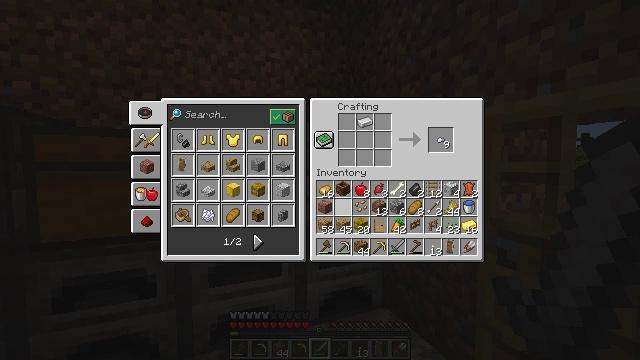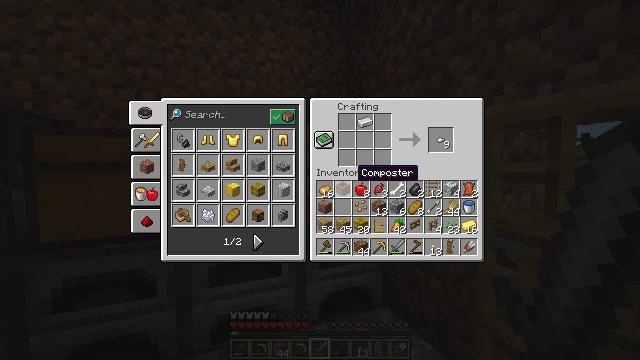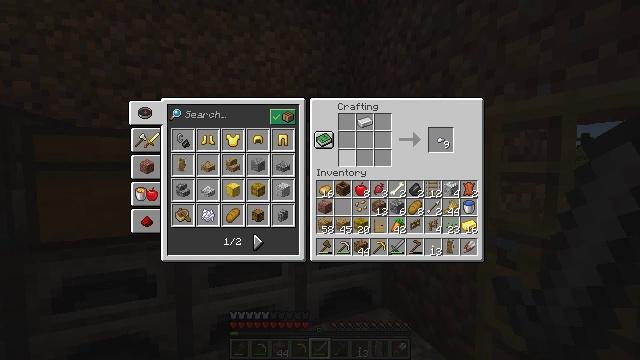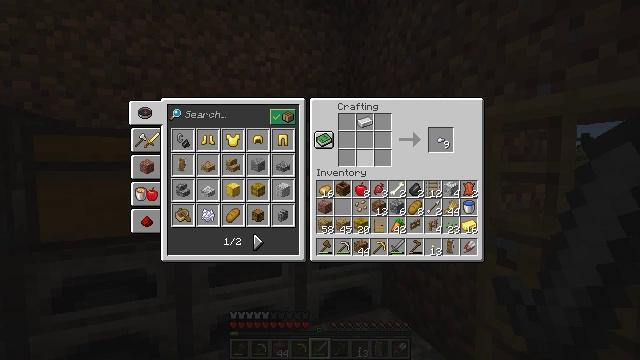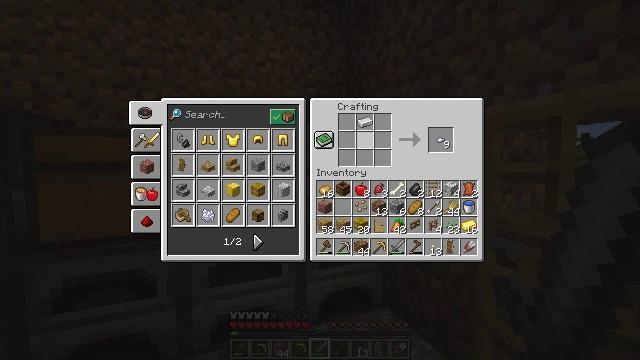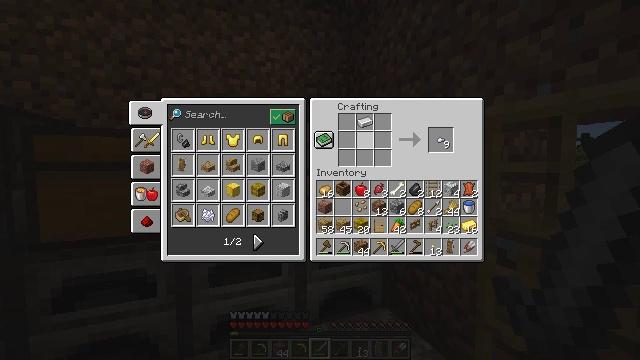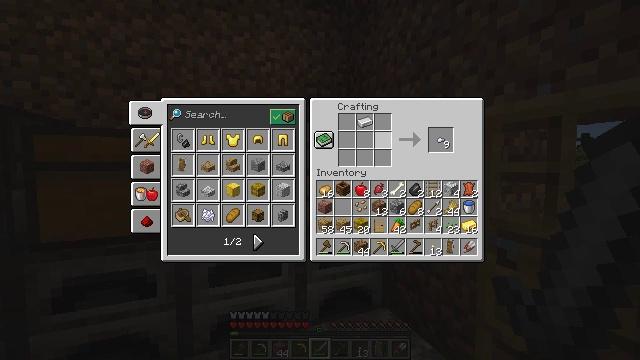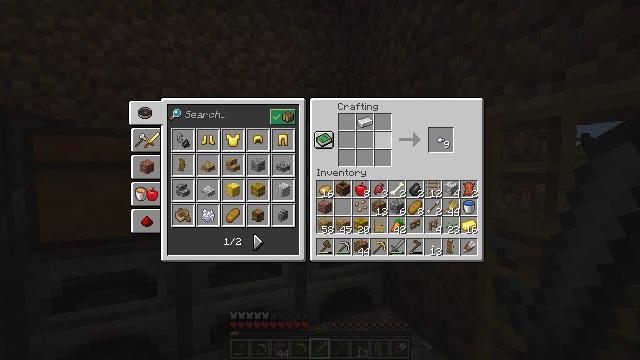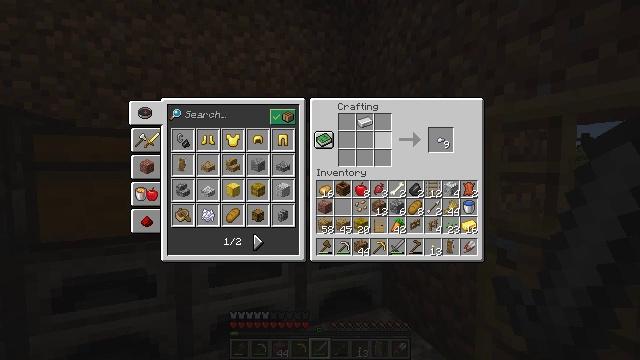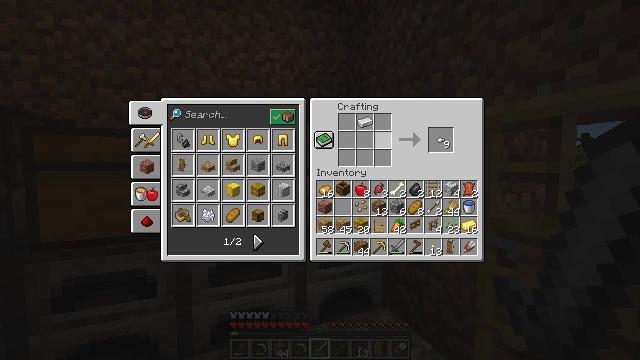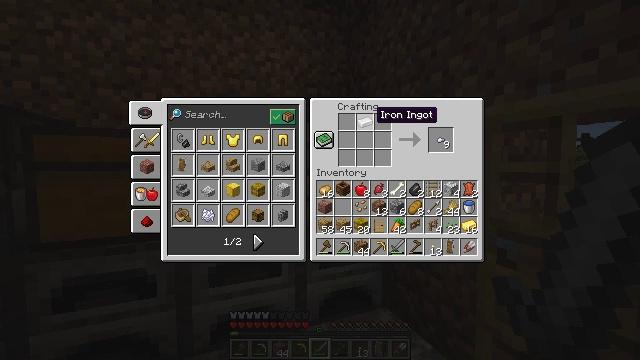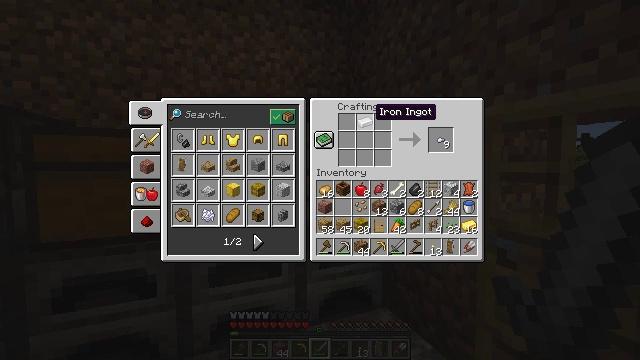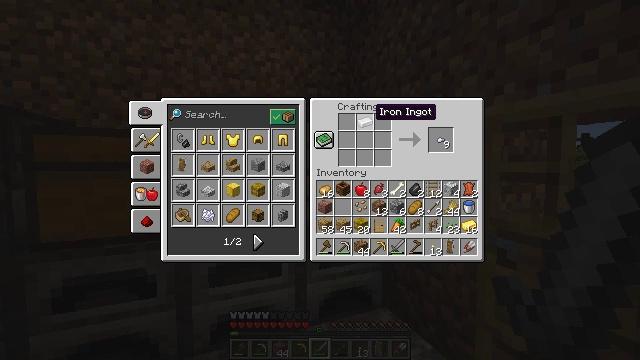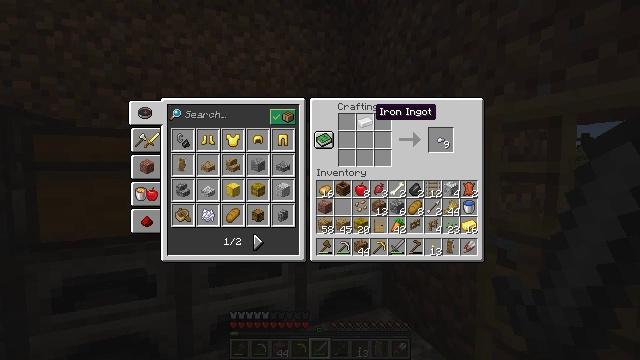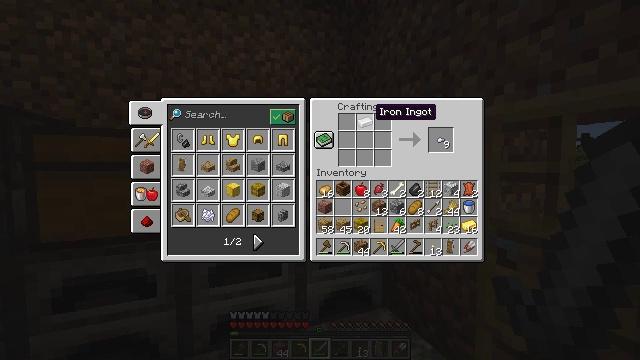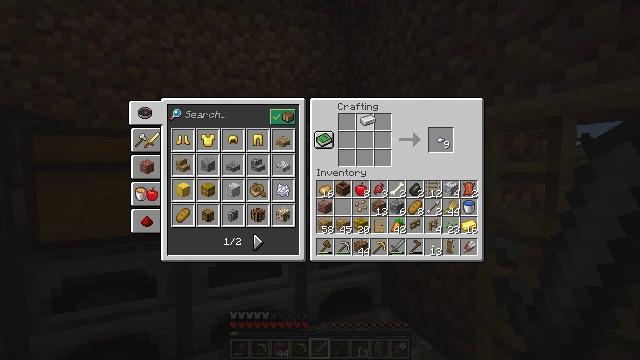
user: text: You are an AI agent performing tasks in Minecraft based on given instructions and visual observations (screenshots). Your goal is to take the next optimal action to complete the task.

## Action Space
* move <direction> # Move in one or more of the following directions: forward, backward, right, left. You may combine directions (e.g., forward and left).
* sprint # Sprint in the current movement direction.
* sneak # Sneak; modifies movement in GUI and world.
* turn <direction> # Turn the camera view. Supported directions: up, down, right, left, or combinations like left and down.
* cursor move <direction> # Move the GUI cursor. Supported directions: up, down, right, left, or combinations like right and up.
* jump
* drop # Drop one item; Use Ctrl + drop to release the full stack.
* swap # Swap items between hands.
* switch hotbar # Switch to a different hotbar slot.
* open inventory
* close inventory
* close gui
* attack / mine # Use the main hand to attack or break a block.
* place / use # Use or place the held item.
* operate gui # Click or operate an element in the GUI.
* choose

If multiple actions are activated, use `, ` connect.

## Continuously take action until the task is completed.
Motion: motion action
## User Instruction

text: Get dirt block.
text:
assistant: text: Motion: turn up
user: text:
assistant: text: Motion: turn up
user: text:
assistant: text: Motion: turn up
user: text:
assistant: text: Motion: turn right and up
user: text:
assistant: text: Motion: turn up
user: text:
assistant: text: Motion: no_op
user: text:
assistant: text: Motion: no_op
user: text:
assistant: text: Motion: no_op
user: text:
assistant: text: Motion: no_op
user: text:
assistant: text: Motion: turn up
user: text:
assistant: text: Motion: no_op
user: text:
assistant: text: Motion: no_op
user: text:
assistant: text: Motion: no_op
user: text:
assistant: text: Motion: no_op
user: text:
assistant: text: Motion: attack / mine
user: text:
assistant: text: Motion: attack / mine
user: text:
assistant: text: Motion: turn down
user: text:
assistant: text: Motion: turn down
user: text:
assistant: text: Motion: no_op
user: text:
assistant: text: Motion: no_op
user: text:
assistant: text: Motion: no_op
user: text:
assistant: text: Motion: no_op
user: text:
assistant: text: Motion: turn down
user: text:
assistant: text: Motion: no_op
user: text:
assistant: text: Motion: no_op
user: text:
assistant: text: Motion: no_op
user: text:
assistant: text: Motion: no_op
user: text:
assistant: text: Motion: no_op
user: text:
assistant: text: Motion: no_op
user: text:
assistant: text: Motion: no_op